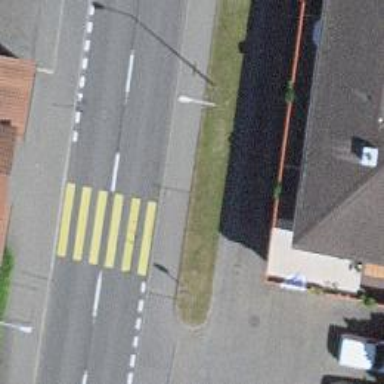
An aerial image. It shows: Kerb serving as barrier.